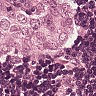
Metastatic tissue present: yes